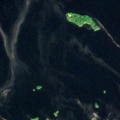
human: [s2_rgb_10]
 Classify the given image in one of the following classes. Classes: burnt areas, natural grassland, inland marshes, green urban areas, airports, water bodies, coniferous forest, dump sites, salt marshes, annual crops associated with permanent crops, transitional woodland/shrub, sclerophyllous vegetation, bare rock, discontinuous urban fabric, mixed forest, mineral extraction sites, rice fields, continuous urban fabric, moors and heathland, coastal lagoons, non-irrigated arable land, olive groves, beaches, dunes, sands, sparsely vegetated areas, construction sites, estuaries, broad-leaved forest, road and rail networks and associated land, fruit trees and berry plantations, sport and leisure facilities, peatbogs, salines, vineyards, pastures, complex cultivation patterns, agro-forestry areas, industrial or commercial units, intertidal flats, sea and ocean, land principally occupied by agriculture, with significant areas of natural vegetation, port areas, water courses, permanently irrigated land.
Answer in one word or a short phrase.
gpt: water bodies